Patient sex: F
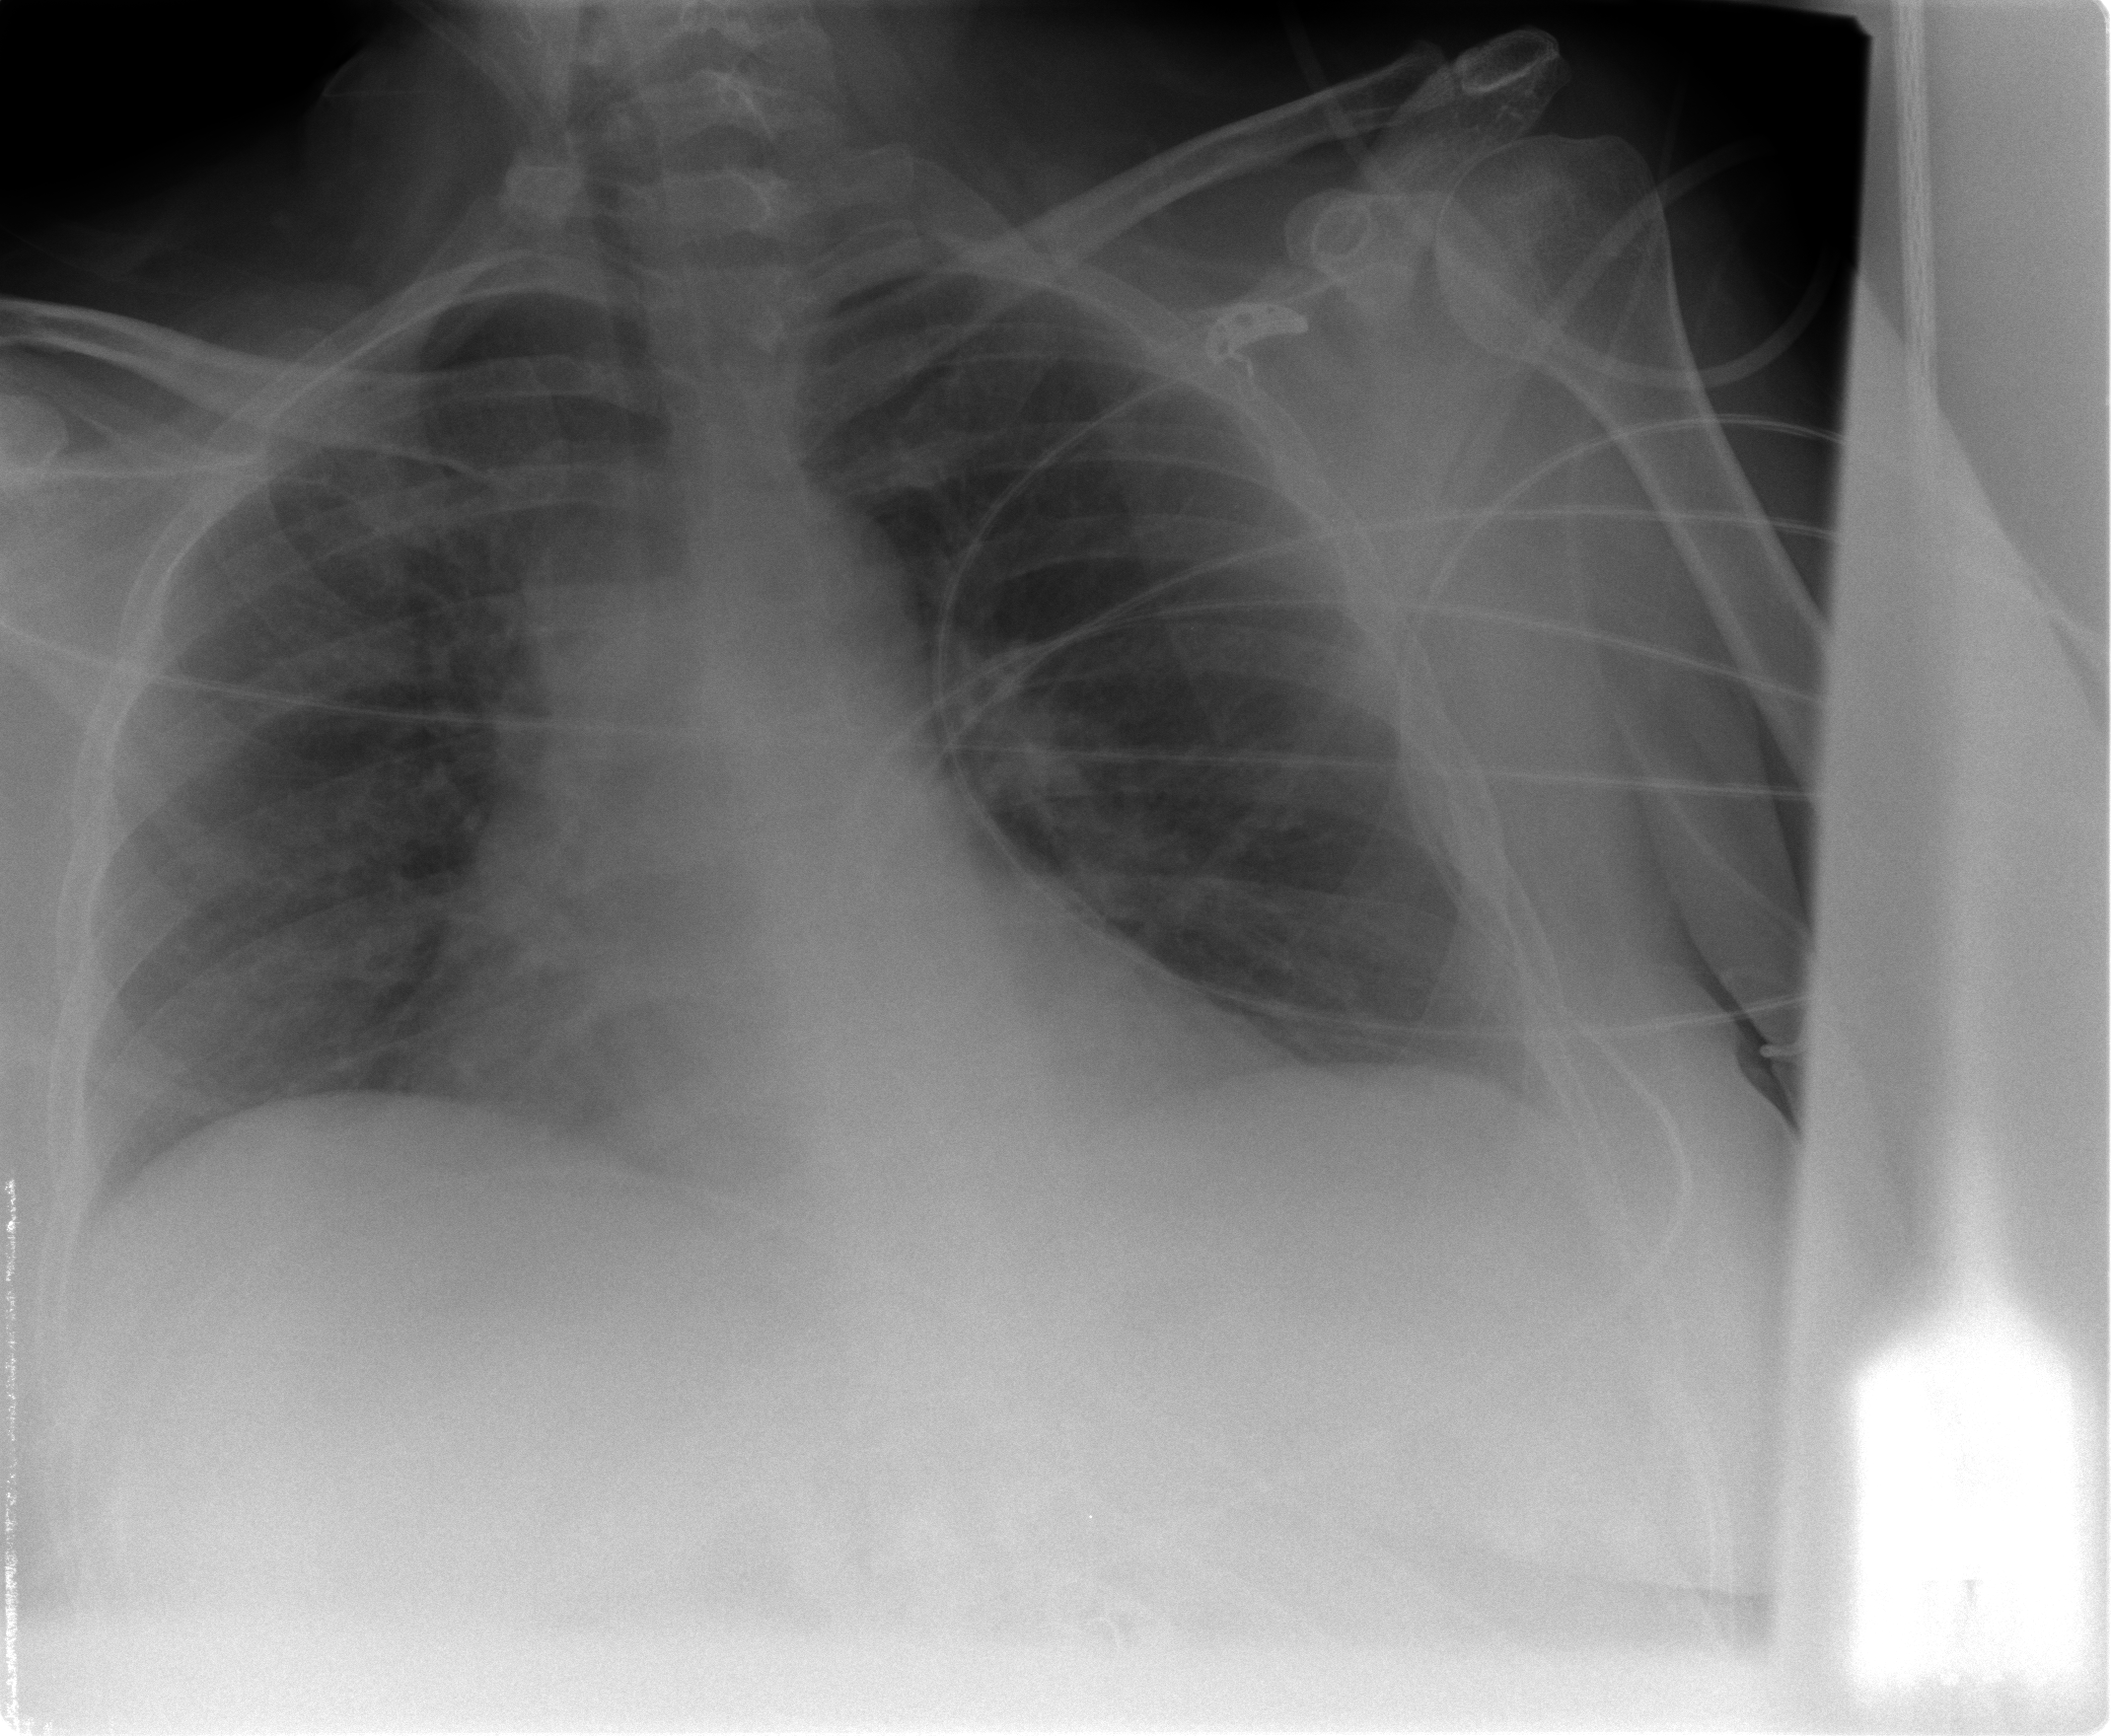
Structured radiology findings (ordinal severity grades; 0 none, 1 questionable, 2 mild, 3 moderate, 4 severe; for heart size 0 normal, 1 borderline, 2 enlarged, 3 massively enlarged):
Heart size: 0
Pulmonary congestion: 2
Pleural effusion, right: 0
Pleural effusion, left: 0
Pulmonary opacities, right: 2
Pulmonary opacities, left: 2
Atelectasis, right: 0
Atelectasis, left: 0